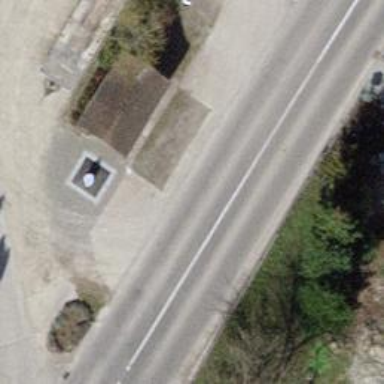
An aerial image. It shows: Weighbridge facility.